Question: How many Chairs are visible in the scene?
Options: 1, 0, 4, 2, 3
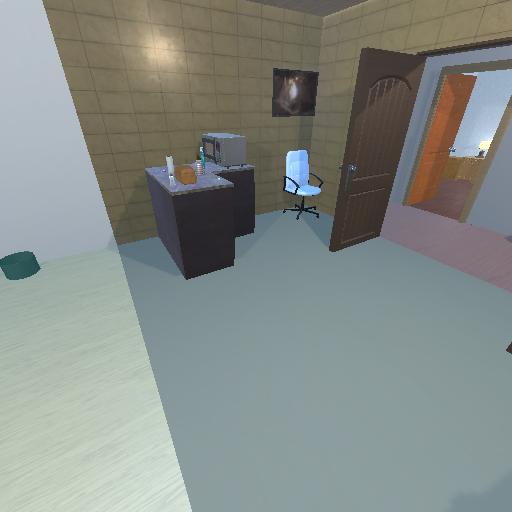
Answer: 1